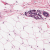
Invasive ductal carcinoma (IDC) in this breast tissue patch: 0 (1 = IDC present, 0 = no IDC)